Question: I am wanting to build a Social network sharing module for a WordPress site that will look similar to this image below....

I can get the social counts for the number of times a page has been shared with JavaScript or PHP, haven't decided on which route I am going yet but as easy as it probably is, I need a little help with determining the Percentage to set the height in CSS for these networks shown below.
Can someone show me the basic math that will need to be performed to get the percentage for each social network so I can show the size of each, in proportion to the total number of combined shares on all networks.
The example image shows that this page has 221 shares across the 4 social networks. I will then have the number of shares for each individual network as well.
I will need to get a percentage for each network so I can set the size of the Div on that value.
This may not seem completely like a programing question but it is, all the math will be done programatically, I just know how to do all the other components already so no need to post that code now.
Here are the current values for the data in the image which is also confusing as it obviously adds up to much much higher than 100%...
'''
Twitter: height: 89%;
Google+: height: 26%;
Facebook: height: 57%;
LinkedIn: height: 28%;
'''
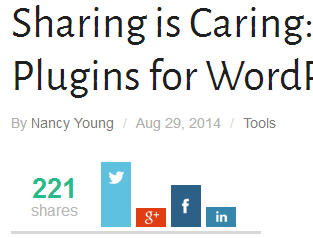
Answer: You just need some basic math, you want to show the percentage usage over all on social media. Nice Idea by the way. You will have to comulate all actions over all networks.
like this:
'''
Twitter: 5, Facebook: 3, LinkedIn: 1;
comulated: 9.
Percentages:
(5/9)*100 = 55.55%
(3/9)*100 = 33.33%
(1/9)*100 = 11.11%
'''
Now that we know that, we can turn to our css. We know the percentage of each single element, but what can we relate that to? We need a new value. A height of an parent element for our social items.
Lets asume this html:
'''
<div class="social-parent">
<div class="social-item twitter"></div>
<div class="social-item facebook"></div>
<div class="social-item linkedin"></div>
</div>
'''
And this CSS:
'''
.social-parent
{
/* this is 100% for the elements */
height: 300px;
background-color: lightgray;
}
.social-item
{
display: inline-block;
width: 30px;
background-color: blue;
margin-right: 10px;
}
'''
We can now set the height of our elements relative to the height of the parent container. We can do this, like you said with php or javascript. Here is a very cheesy way to do it with JS:
'''
var socialEngagement = {};
socialEngagement.twitter = "55.55%";
socialEngagement.facebook = "33.33%";
socialEngagement.linkedin = "11.11%";
document.querySelector(".social-item.twitter").style.height = socialEngagement.twitter;
document.querySelector(".social-item.facebook").style.height = socialEngagement.facebook;
document.querySelector(".social-item.linkedin").style.height = socialEngagement.linkedin;
'''
<URL>